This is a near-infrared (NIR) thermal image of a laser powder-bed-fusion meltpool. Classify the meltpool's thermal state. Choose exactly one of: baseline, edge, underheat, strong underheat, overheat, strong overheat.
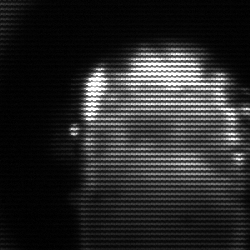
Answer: baseline